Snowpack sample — Buffalo Mountain, Silverthorne, Colorado, USA (1/25/25, 10:11 AM MST)
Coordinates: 39.6222, -106.1139
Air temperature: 22 °F
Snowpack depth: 110 cm
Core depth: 40 cm
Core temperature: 46.4 °F
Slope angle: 12°, slope face: 102°
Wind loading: high
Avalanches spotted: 0
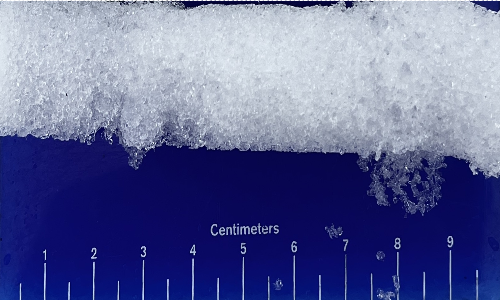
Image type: core
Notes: No avalanches nearby, collected on the outskirts of a fire break 15 meters from the treeline, on way to Buffalo and Red Mountain